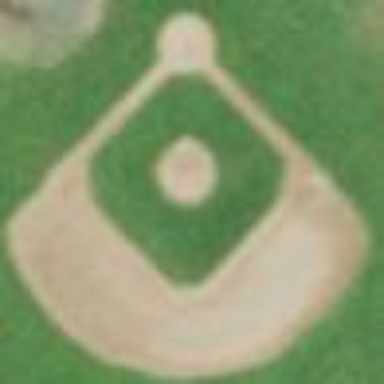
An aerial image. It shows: Baseball pitch for leisure land.